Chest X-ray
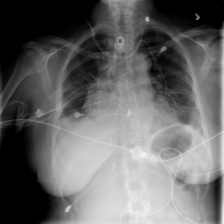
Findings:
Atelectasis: positive
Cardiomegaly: negative
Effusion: negative
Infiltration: negative
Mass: negative
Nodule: negative
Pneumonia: negative
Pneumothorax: negative
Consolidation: negative
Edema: negative
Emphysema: negative
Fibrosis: negative
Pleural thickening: negative
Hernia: negative